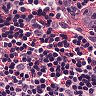
Metastatic tissue present: no